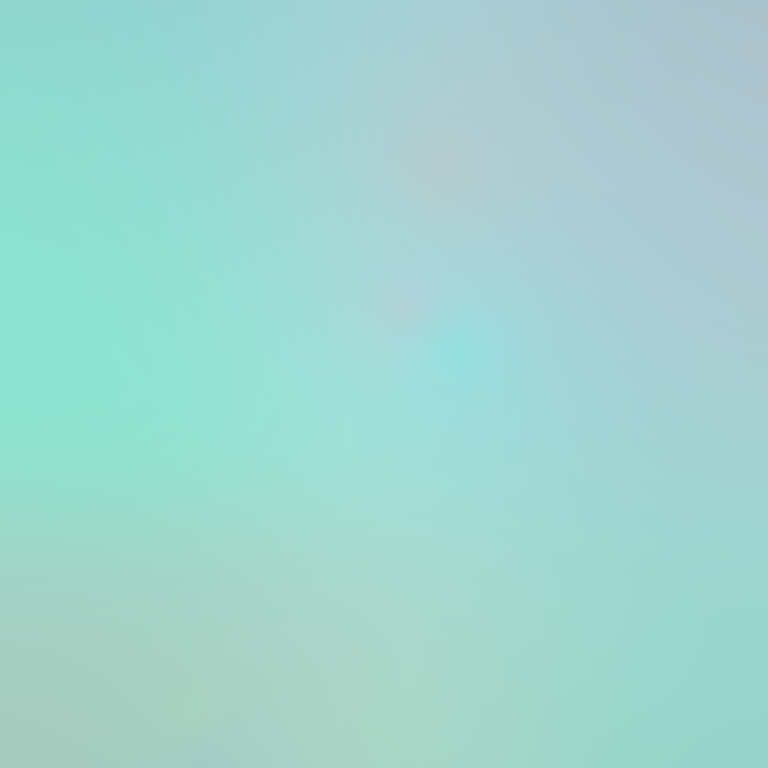
Abstract light effect, smooth gradient from soft teal to pale blue, serene atmosphere, diffuse light, no room, no furniture, no objects.